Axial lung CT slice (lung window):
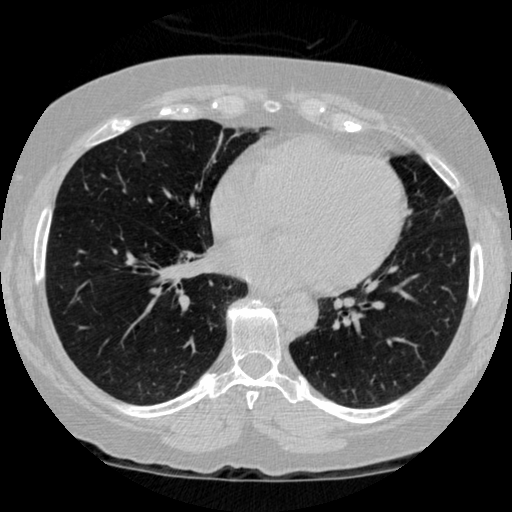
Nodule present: no